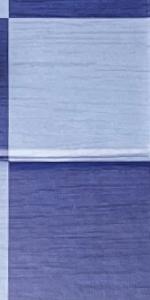
Label: Empty